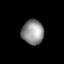
Tissue: lung
Cell type: Myeloid cells
Senescence score: 0.2127
Nuclear area (px): 525
Mean DAPI intensity: 143.712